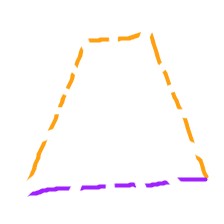
Shape: trapezoid